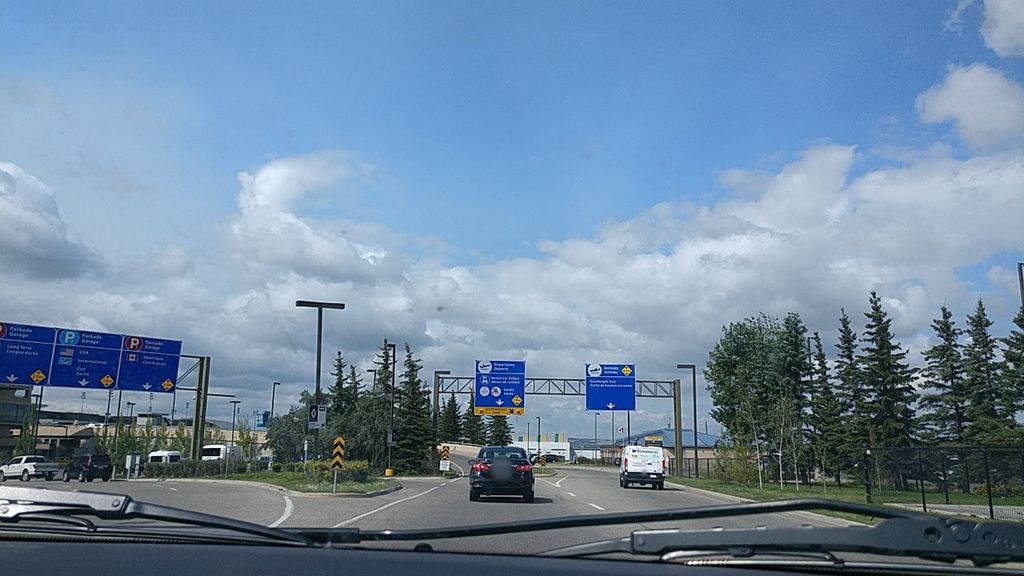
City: calgary